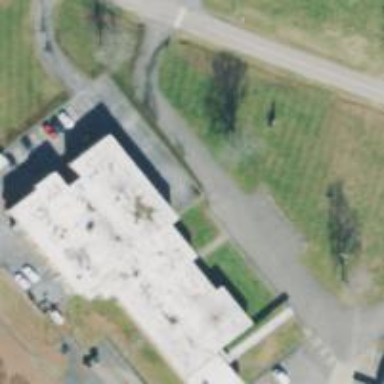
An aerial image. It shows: School.